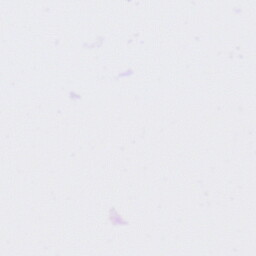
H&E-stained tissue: Tonsil